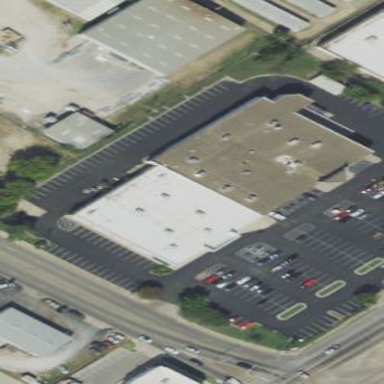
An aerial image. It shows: Department store building.